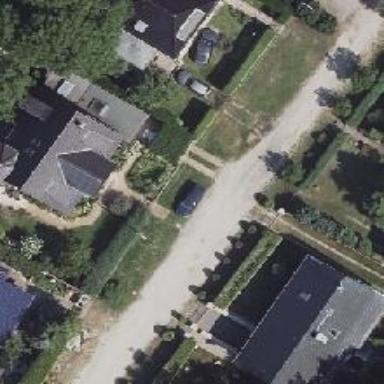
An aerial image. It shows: Residential road.